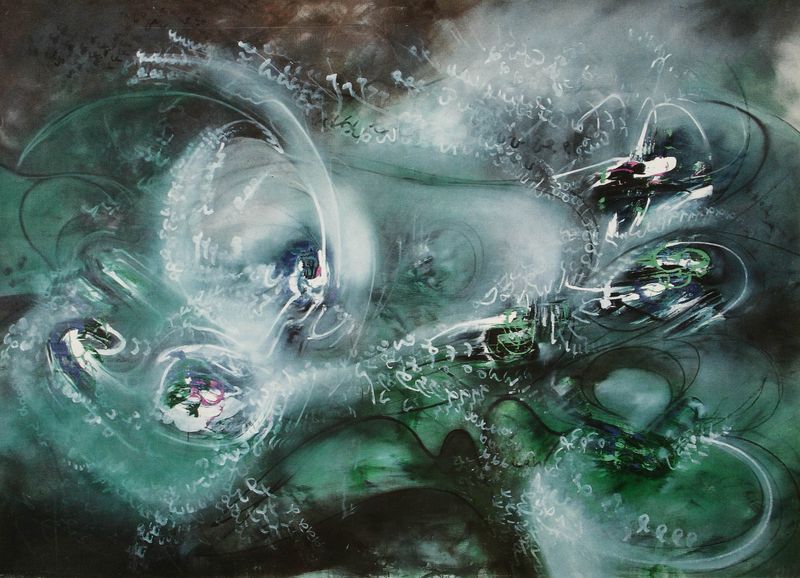
Titel: Instinct Caliban, Der Instinkt des Caliban
Künstler: Roberto Matta
Standort: Genf
Institution: Privatsammlung
Schlagwörter: blau, gemälde, wasser, weiß, grün, komposition, braun, glas, schwarz, zeichen, malerei, abstrakt, farben, farbe, formen, nebel, linien, zahlen, sog, futuristisch, wirbel, acryl, form, kreise, flecken, strudel, mystisch, durchsichtig, weltall, gestisch, astronomie, phantastisch, gestische malerei, matta, galaxien, green, tiefgründig